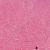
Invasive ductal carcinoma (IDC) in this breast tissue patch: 0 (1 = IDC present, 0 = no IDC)